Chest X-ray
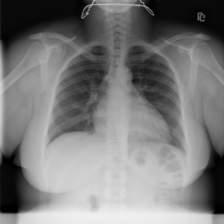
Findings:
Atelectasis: negative
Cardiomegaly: negative
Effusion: negative
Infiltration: negative
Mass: negative
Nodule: negative
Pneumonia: negative
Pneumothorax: negative
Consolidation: negative
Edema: negative
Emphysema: negative
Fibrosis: negative
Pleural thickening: negative
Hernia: negative